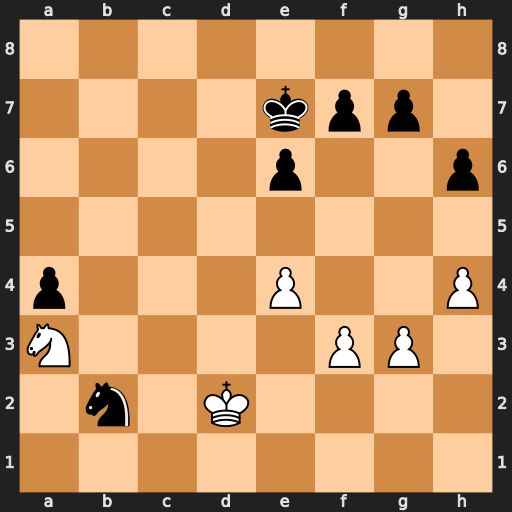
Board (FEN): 8/4kpp1/4p2p/8/p3P2P/N4PP1/1n1K4/8
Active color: w
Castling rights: -
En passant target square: -
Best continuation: Kc2 Nd1 Kxd1